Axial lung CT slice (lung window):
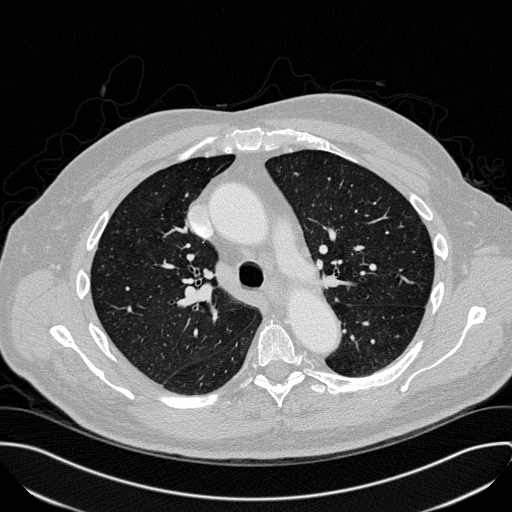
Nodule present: no